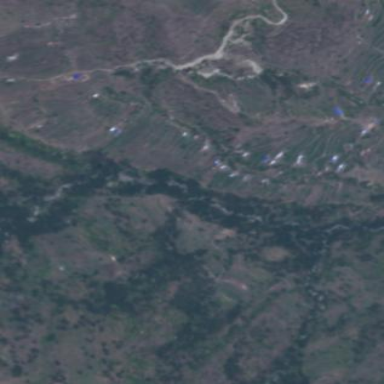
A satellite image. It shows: Terraced farmland.